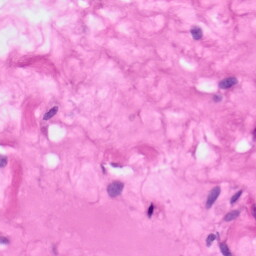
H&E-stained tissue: Pancreatic